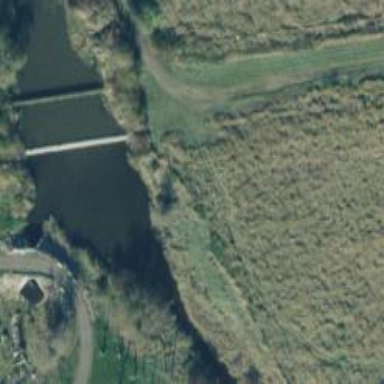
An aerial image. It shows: Bridge.